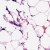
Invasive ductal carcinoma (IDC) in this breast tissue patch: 0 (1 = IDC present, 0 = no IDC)